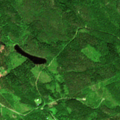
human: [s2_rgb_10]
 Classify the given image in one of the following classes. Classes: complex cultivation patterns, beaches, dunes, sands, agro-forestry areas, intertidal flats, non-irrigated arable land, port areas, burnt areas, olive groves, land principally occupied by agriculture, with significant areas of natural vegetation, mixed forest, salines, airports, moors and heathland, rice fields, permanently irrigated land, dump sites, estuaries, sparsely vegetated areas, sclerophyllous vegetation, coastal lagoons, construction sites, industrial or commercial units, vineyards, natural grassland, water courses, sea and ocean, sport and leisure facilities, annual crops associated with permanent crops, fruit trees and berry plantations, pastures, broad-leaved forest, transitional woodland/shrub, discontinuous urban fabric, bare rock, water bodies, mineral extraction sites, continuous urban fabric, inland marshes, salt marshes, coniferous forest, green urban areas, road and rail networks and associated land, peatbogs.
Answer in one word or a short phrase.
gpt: broad-leaved forest, coniferous forest, mixed forest